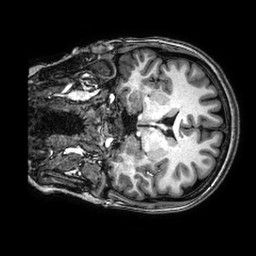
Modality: T1w
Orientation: coronal
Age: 29
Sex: female
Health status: healthy